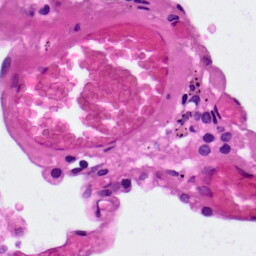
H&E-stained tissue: Lung